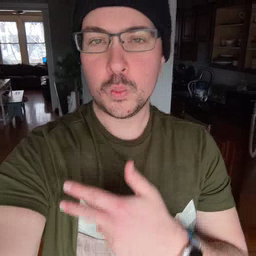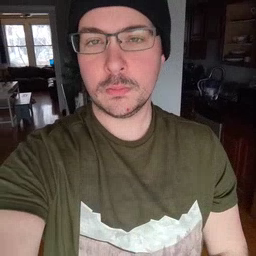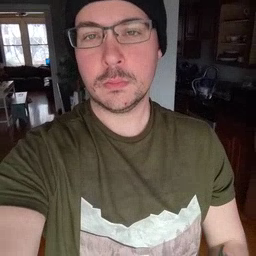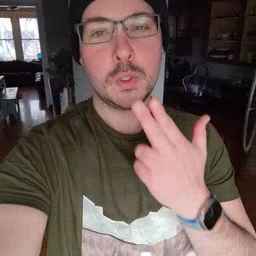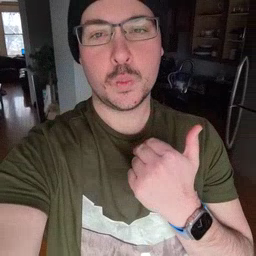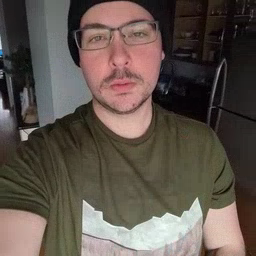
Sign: cute